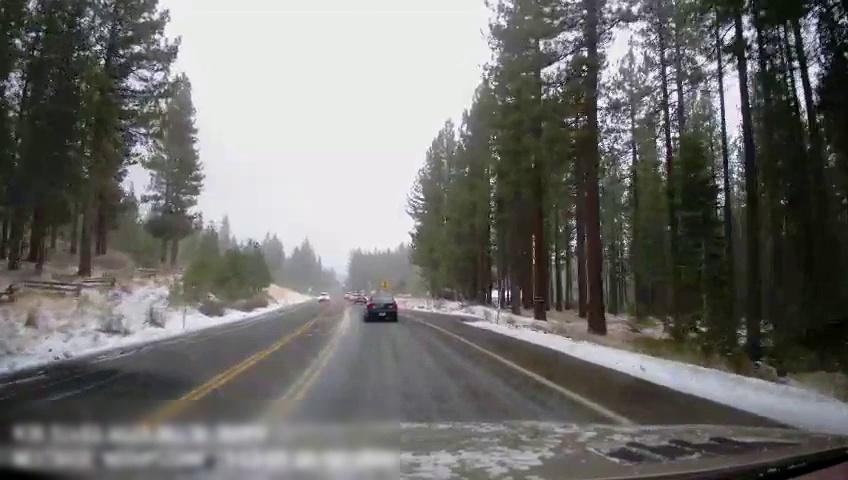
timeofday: Day
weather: Snowy
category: Drivable Space
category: Vehicles | SUV
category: Vehicles | Car
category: Vehicles | Car
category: Lanes | Opposite Lane
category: Lanes | Opposite Lane
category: Lanes | Opposite Lane
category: Lanes | Opposite Lane
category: Lanes | Opposite Lane
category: Lanes | Opposite Lane
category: Lanes | Current Lane